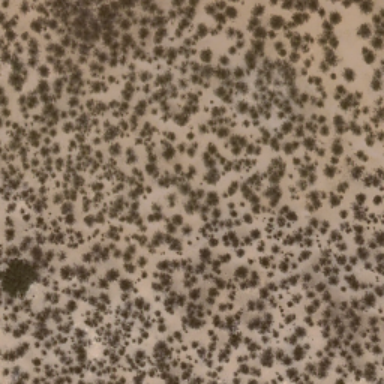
This is a chaparral .